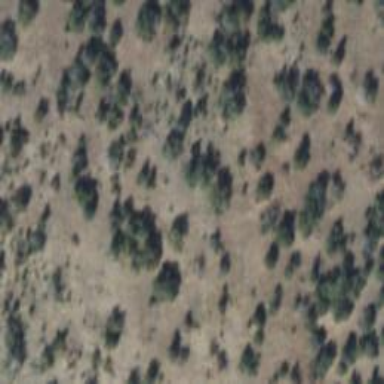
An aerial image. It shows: Patch of scrub vegetation.